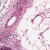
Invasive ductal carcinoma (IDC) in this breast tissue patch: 0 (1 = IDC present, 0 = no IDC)